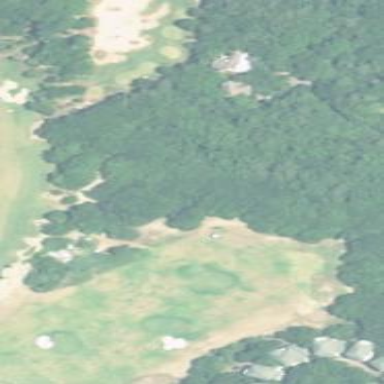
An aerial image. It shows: Golf fairway surrounded by grass.